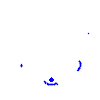
Particle: kaon